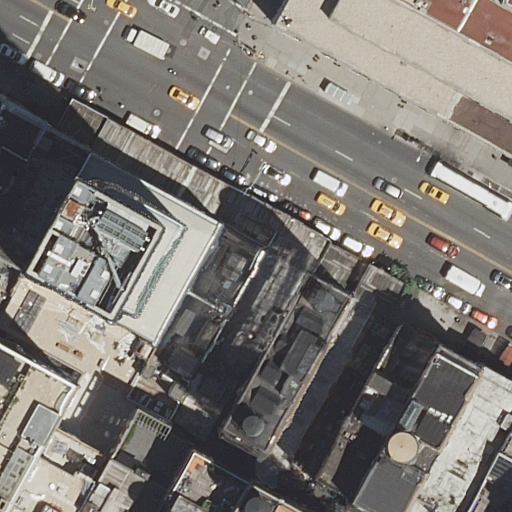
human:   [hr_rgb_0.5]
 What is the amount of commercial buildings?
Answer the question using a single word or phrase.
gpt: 0

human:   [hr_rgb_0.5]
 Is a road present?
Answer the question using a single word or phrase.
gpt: yes

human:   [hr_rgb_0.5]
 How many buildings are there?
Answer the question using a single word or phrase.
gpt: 17

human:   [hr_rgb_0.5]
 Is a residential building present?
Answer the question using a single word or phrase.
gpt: yes

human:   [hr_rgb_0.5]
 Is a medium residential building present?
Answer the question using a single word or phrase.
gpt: yes

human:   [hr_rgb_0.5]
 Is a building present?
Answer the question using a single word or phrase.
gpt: yes

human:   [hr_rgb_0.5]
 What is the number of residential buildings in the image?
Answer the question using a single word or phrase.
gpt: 17

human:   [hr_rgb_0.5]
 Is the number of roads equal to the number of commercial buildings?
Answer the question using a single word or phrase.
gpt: no

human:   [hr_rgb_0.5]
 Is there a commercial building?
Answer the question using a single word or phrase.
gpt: no

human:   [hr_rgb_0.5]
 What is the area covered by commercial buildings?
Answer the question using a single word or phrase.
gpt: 0m2

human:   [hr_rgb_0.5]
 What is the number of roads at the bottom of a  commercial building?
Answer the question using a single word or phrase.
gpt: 0

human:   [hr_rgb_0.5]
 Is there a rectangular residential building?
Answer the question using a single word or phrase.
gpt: yes

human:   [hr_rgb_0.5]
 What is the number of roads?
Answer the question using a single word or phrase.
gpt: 8

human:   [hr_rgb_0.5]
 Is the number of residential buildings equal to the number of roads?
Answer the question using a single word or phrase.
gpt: no

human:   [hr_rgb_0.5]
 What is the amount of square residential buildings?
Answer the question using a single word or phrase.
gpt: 0

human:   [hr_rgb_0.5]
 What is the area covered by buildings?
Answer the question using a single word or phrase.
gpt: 4940m2

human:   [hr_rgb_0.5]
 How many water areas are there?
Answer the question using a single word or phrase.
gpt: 0

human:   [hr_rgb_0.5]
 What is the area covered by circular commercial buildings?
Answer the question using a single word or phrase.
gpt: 0m2

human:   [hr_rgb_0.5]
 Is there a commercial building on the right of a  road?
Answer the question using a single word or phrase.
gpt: no

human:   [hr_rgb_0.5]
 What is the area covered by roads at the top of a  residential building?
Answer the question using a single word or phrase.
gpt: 0m2

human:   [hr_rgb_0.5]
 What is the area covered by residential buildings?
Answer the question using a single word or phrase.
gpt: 4940m2

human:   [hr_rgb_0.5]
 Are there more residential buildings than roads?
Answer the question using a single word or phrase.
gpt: yes

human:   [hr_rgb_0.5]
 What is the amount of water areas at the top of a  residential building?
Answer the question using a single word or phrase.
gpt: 0

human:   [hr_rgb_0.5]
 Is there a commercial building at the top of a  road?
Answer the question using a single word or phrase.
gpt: no

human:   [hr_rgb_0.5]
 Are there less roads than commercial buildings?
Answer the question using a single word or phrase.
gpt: no

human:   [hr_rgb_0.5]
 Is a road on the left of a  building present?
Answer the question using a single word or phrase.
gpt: yes

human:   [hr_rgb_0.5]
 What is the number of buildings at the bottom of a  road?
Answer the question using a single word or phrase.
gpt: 16

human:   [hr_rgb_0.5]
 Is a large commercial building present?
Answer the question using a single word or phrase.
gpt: no

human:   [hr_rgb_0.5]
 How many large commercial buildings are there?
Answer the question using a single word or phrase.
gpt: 0

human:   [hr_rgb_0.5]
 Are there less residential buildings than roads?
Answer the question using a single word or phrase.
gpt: no

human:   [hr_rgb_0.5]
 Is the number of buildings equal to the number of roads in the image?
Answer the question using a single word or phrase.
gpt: no

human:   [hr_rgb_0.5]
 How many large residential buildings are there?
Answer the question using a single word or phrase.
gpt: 2

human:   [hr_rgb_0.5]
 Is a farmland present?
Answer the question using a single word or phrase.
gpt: no

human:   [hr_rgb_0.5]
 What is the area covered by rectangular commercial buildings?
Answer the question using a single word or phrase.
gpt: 0m2

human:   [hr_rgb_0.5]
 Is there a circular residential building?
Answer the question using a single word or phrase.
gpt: no

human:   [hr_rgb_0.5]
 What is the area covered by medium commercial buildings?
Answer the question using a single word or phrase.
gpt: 0m2

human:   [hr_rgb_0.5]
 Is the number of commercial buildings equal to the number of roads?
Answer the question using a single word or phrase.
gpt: no

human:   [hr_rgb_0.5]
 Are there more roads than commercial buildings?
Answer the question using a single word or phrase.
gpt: yes

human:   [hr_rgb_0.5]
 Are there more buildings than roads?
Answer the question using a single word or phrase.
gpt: yes

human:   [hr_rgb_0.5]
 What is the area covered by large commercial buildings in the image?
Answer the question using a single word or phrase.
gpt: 0m2

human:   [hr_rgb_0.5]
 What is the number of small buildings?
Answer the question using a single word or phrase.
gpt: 5

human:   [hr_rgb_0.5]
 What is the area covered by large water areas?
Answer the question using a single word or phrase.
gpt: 0m2

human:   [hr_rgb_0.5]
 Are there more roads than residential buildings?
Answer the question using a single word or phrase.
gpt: no

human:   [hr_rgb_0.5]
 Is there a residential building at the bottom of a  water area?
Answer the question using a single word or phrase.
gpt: no

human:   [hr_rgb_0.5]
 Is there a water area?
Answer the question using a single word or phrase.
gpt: no

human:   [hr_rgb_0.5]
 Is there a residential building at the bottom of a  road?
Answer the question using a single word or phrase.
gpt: yes

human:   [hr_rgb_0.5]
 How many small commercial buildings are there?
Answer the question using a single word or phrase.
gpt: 0

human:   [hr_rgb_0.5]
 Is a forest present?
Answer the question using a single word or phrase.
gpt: no

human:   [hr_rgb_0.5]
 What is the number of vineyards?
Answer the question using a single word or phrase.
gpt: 0

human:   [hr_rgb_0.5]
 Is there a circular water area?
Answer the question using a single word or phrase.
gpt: no

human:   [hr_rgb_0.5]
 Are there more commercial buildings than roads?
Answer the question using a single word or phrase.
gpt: no

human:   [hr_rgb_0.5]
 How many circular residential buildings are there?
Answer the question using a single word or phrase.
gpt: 0

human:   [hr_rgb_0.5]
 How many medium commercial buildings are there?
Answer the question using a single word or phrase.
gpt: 0

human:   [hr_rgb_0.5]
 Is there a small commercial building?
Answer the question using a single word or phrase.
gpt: no

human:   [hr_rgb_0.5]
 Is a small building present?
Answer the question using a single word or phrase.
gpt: yes

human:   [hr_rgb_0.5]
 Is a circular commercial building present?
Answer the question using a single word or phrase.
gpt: no

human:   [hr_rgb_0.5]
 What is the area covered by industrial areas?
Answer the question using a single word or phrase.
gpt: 0m2

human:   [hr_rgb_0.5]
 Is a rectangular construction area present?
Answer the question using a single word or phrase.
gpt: no

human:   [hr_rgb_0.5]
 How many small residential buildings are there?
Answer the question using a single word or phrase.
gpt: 5

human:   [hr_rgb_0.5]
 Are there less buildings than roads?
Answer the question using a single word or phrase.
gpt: no

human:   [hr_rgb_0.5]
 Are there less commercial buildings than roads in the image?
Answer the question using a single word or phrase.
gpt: yes

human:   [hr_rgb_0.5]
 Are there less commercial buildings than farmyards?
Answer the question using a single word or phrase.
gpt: no

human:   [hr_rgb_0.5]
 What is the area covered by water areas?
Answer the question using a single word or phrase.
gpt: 0m2

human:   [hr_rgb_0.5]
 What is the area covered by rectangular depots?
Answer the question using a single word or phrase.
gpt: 0m2